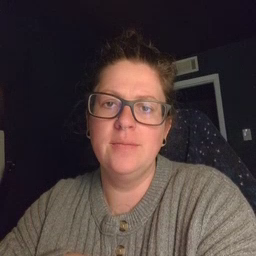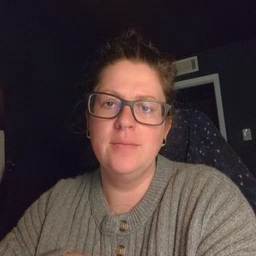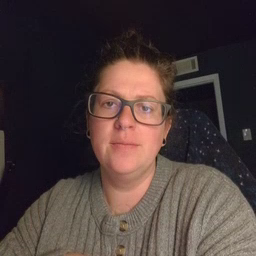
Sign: bee